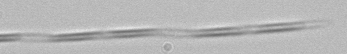
Label: Pseudo-nitzschia